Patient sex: M
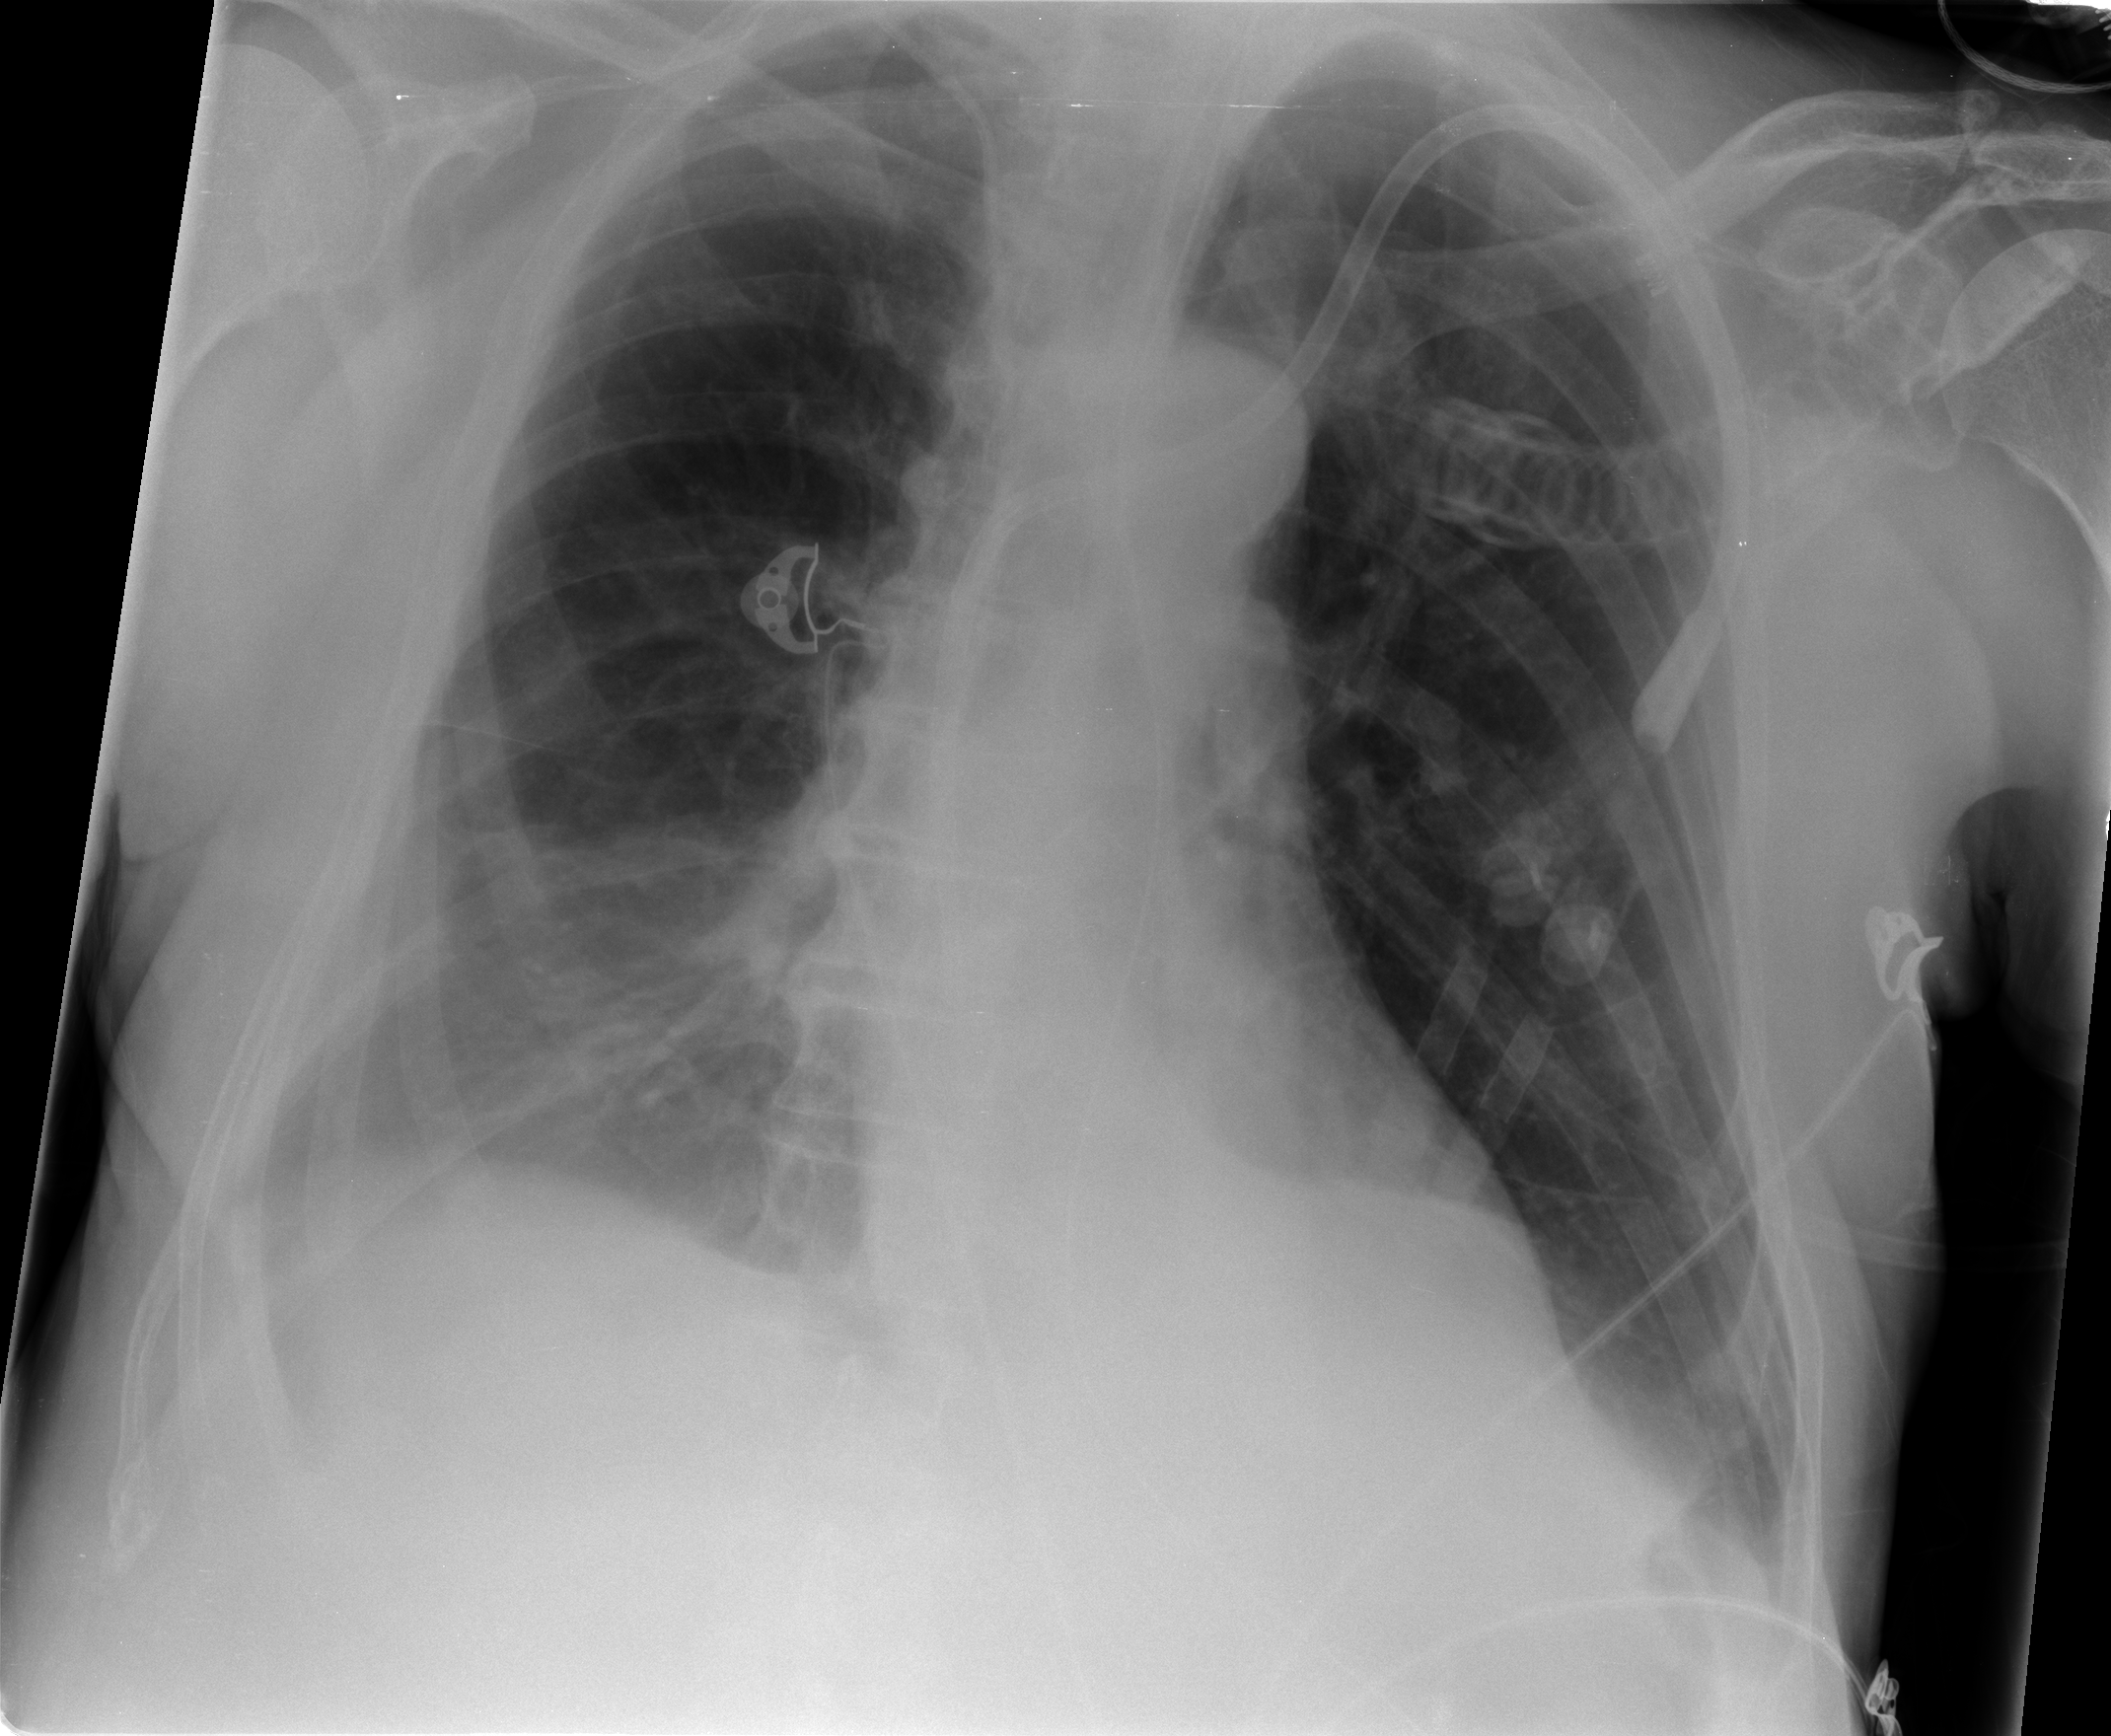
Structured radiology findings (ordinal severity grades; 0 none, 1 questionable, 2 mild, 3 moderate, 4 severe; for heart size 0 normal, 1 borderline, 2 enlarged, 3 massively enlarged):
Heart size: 0
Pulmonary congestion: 0
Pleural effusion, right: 2
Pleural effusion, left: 1
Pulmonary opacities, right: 0
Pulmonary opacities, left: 1
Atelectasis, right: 2
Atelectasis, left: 2